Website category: auto
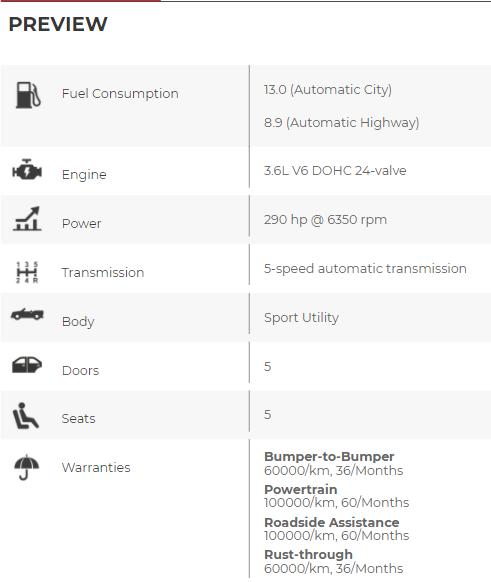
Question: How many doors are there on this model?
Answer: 5

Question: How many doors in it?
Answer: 5

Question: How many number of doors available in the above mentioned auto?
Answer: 5

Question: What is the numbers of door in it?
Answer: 5

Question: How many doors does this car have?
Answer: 5

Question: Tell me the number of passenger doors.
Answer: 5

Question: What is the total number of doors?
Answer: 5

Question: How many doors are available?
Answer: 5

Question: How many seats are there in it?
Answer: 5

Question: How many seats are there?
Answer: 5

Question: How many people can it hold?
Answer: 5

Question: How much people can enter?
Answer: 5

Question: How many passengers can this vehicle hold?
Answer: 5

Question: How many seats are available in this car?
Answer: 5

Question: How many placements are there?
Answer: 5

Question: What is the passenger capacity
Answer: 5

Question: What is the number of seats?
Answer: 5

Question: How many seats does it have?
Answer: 5

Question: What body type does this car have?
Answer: Sport Utility

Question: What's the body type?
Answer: Sport Utility

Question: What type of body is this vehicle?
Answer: Sport Utility

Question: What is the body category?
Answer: Sport Utility

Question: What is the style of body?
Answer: Sport Utility

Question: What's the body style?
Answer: Sport Utility

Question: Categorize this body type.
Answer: Sport Utility

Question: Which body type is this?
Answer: Sport Utility

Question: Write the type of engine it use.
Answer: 3.6L V6 DOHC 24-valve

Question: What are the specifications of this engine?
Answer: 3.6L V6 DOHC 24-valve

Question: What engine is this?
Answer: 3.6L V6 DOHC 24-valve

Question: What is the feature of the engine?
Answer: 3.6L V6 DOHC 24-valve

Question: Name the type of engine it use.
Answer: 3.6L V6 DOHC 24-valve

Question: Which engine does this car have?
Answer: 3.6L V6 DOHC 24-valve

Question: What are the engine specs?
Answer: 3.6L V6 DOHC 24-valve

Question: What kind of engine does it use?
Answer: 3.6L V6 DOHC 24-valve

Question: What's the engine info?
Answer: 3.6L V6 DOHC 24-valve

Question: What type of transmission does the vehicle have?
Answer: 5-speed automatic transmission

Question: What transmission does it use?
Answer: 5-speed automatic transmission

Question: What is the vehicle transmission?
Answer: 5-speed automatic transmission

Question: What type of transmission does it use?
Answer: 5-speed automatic transmission

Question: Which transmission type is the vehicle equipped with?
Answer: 5-speed automatic transmission

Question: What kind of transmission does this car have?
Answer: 5-speed automatic transmission

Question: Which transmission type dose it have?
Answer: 5-speed automatic transmission

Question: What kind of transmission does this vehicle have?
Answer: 5-speed automatic transmission

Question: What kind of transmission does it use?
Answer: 5-speed automatic transmission

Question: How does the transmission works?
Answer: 5-speed automatic transmission

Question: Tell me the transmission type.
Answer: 5-speed automatic transmission

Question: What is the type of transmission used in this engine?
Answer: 5-speed automatic transmission

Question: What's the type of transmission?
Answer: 5-speed automatic transmission

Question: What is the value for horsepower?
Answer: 290 hp @ 6350 rpm

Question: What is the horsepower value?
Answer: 290 hp @ 6350 rpm

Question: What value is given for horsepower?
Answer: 290 hp @ 6350 rpm

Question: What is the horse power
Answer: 290 hp @ 6350 rpm

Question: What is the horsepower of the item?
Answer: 290 hp @ 6350 rpm

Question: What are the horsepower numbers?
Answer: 290 hp @ 6350 rpm

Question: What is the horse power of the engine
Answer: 290 hp @ 6350 rpm

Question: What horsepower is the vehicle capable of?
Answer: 290 hp @ 6350 rpm

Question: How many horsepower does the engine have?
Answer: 290 hp @ 6350 rpm

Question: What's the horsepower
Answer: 290 hp @ 6350 rpm

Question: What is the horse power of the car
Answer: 290 hp @ 6350 rpm

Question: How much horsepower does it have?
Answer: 290 hp @ 6350 rpm

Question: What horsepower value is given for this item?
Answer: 290 hp @ 6350 rpm

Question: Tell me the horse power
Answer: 290 hp @ 6350 rpm

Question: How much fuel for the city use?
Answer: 13.0 (Automatic City)

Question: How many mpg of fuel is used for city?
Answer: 13.0 (Automatic City)